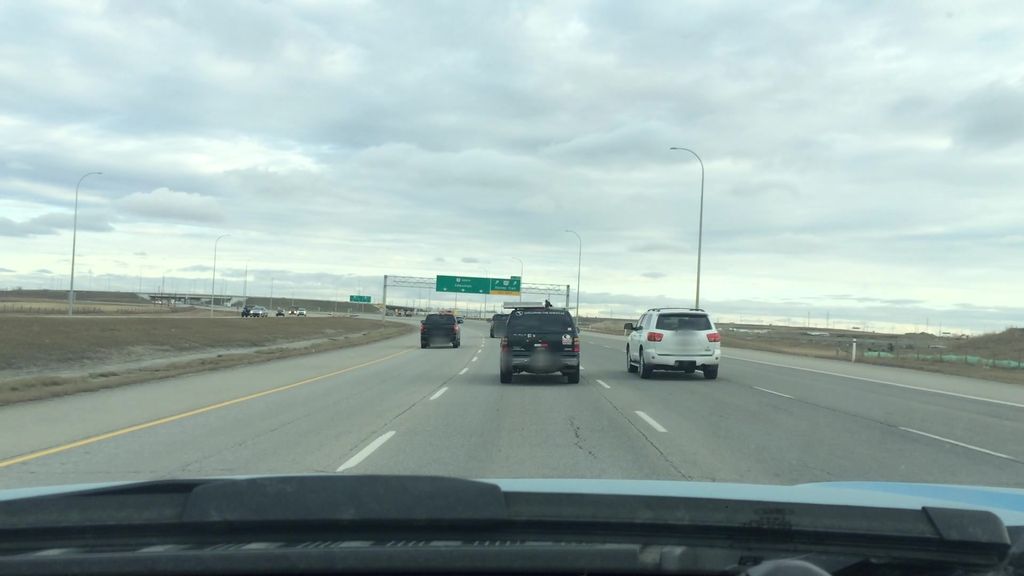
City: calgary